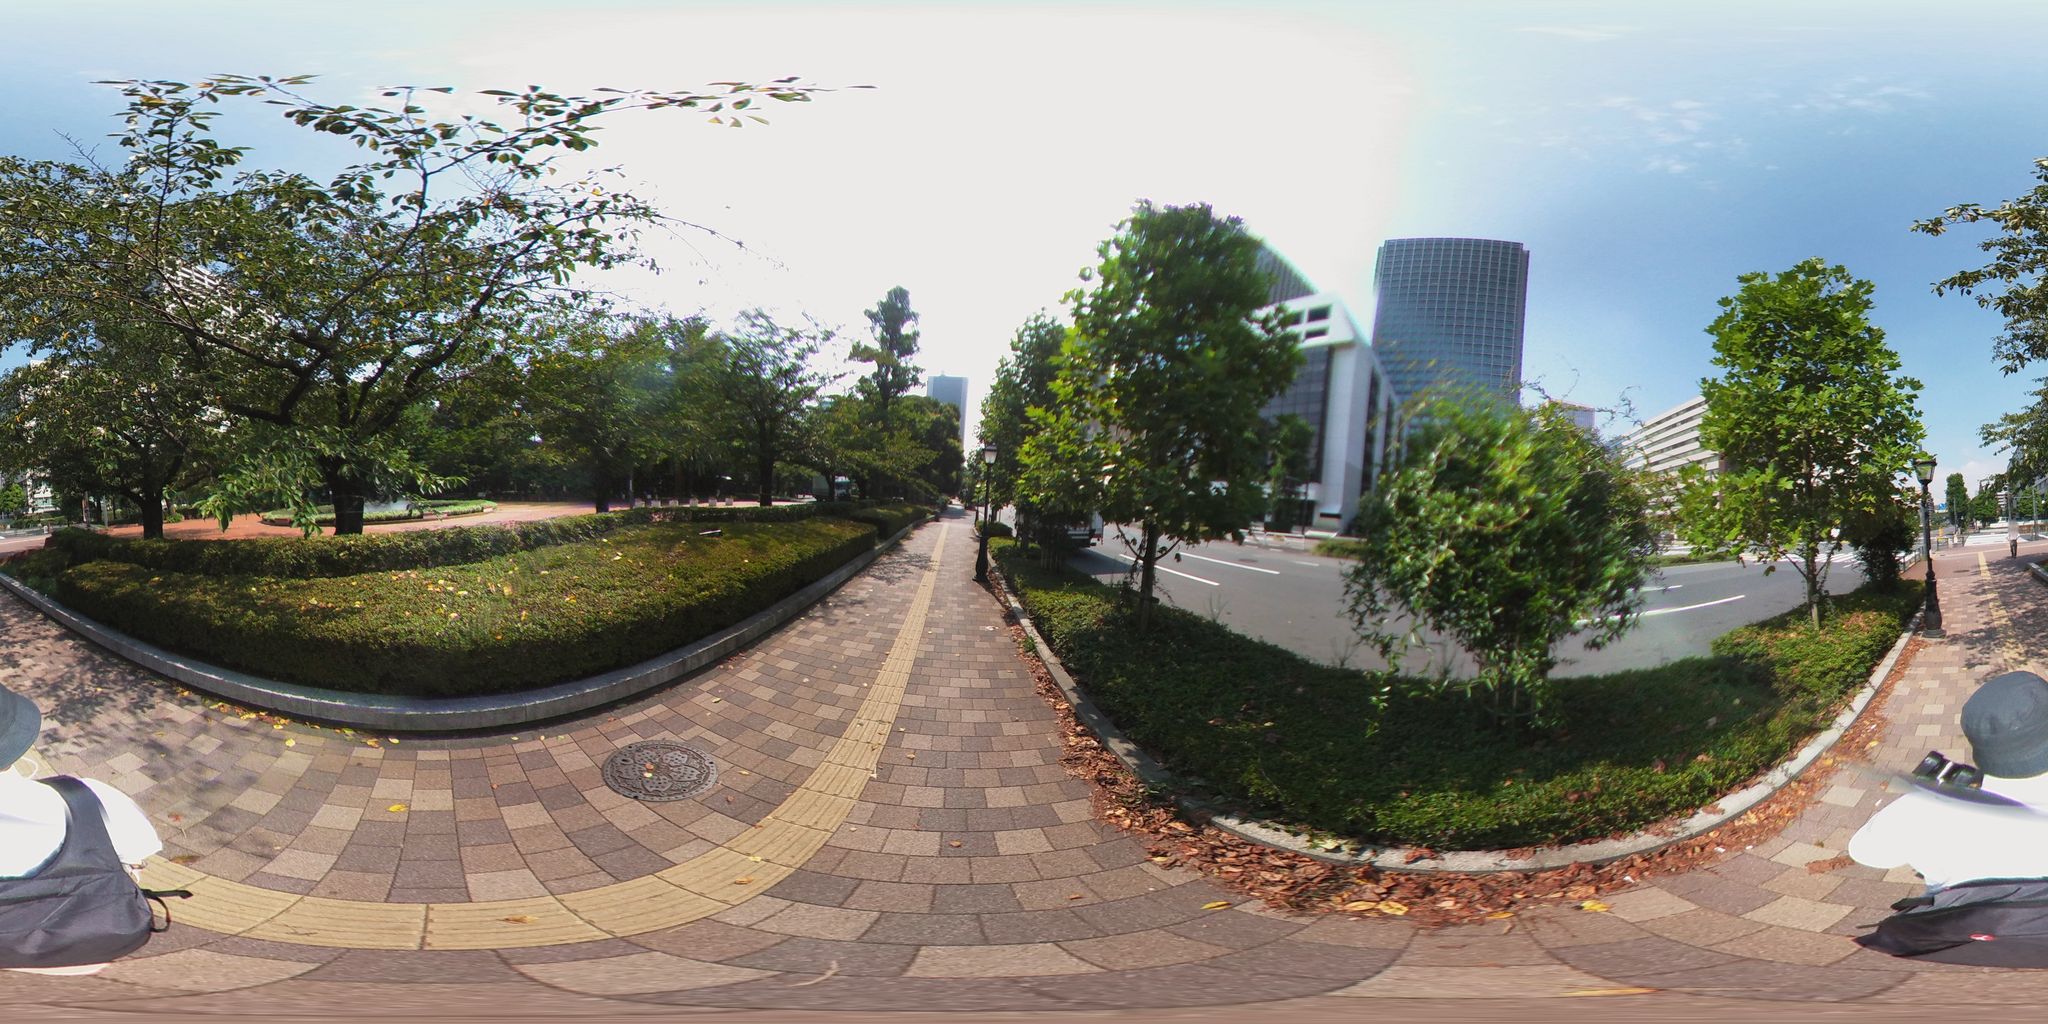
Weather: clear
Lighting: day
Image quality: good
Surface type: cycling surface
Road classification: footway
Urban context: urban centre
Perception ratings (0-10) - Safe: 6.15, Lively: 5.67, Beautiful: 7.25, Boring: 6.04, Depressing: 5.16, Wealthy: 6.14